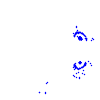
Particle: kaon